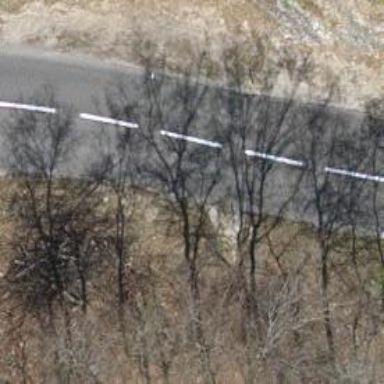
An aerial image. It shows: Secondary road with asphalt surface.